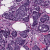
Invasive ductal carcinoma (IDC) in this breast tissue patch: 0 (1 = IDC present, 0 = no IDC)